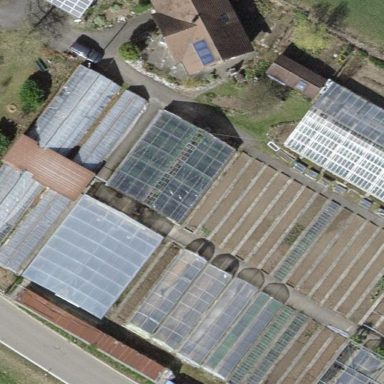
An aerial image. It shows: Greenhouse.